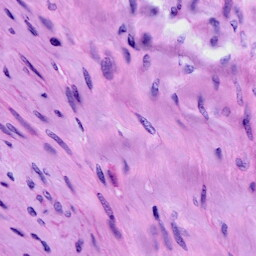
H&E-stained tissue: Cervix